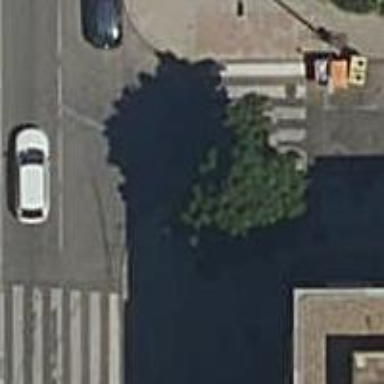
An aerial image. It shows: Zebra crossing on the road.